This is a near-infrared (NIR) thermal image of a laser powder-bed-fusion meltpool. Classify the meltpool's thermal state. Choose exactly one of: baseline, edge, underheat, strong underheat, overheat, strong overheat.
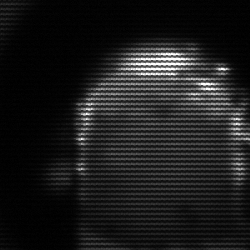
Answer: baseline